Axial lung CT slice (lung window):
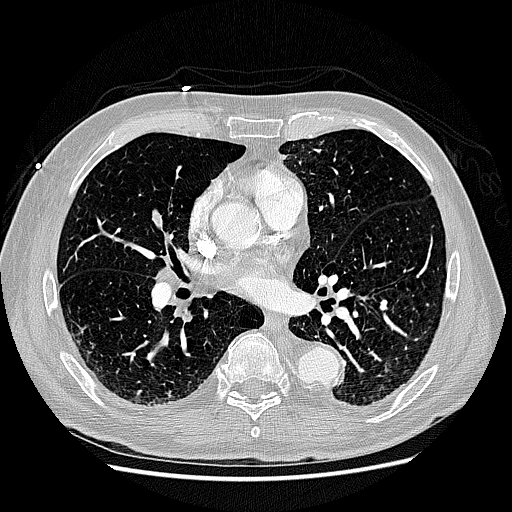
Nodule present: no